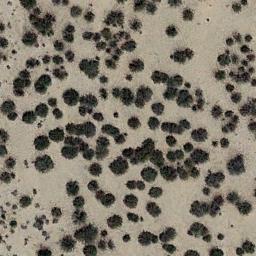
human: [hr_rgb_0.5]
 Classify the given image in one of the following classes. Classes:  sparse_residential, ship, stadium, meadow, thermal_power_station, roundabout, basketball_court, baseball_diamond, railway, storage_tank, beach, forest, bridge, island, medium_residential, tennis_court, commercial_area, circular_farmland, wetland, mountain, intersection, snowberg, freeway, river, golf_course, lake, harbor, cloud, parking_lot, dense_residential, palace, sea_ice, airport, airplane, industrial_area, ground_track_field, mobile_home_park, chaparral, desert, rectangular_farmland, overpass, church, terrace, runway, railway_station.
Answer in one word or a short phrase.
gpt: chaparral